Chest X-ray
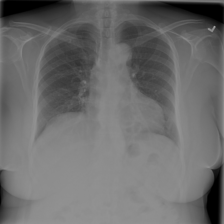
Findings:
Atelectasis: negative
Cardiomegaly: negative
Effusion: negative
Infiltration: negative
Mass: negative
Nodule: negative
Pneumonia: negative
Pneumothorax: negative
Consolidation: negative
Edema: negative
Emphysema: negative
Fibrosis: negative
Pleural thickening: negative
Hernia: negative